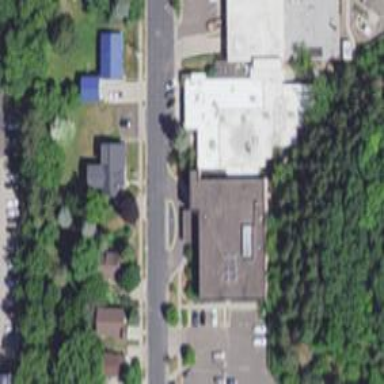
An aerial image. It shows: Pharmacy providing healthcare services.